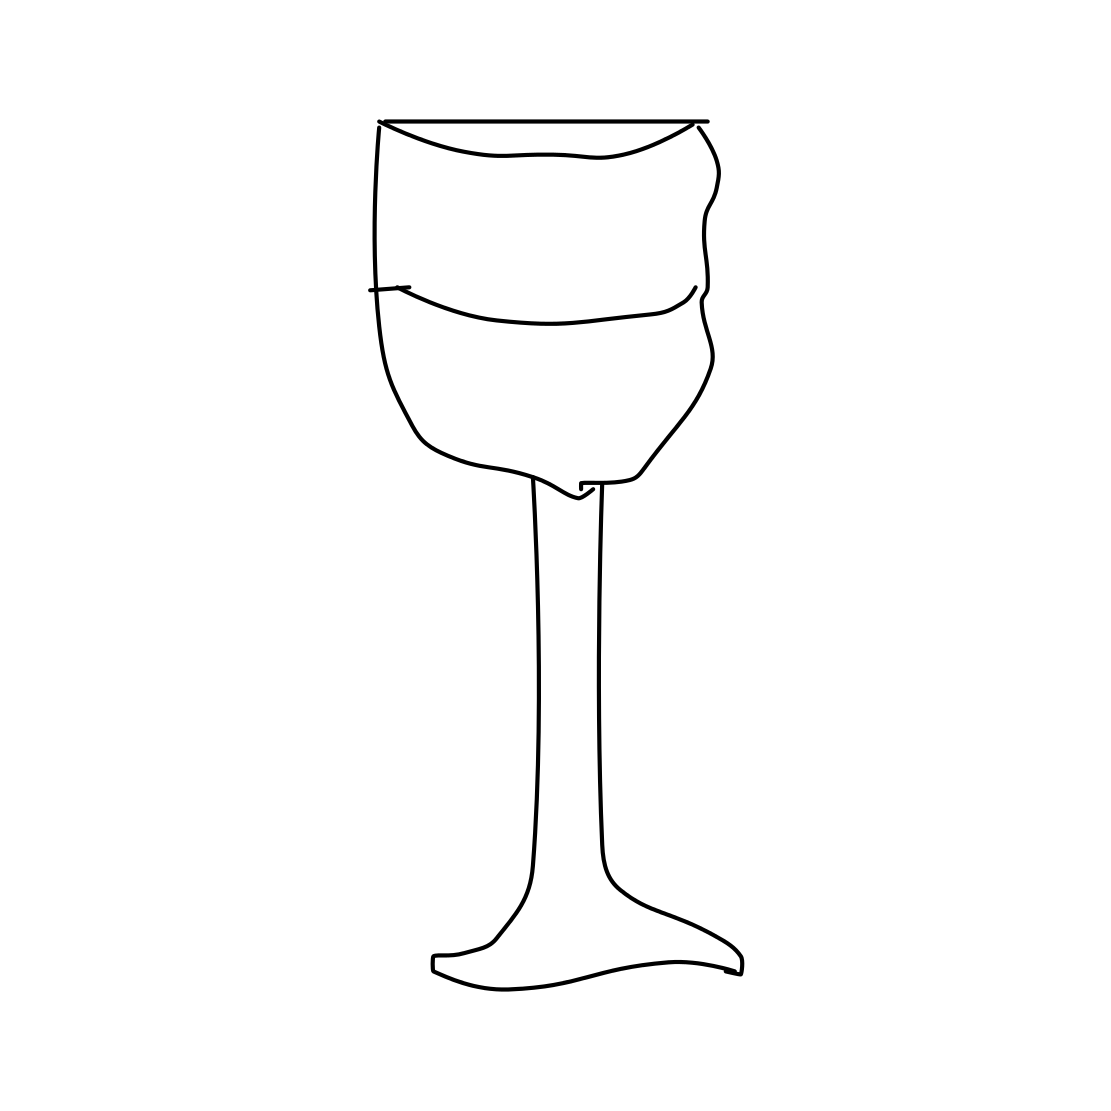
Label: wineglass